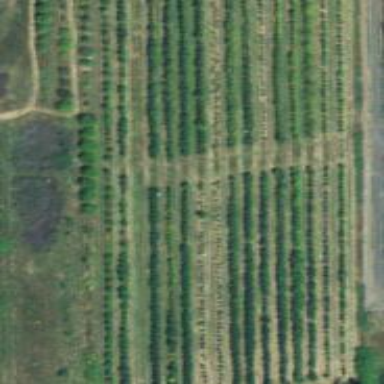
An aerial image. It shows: Orchard.